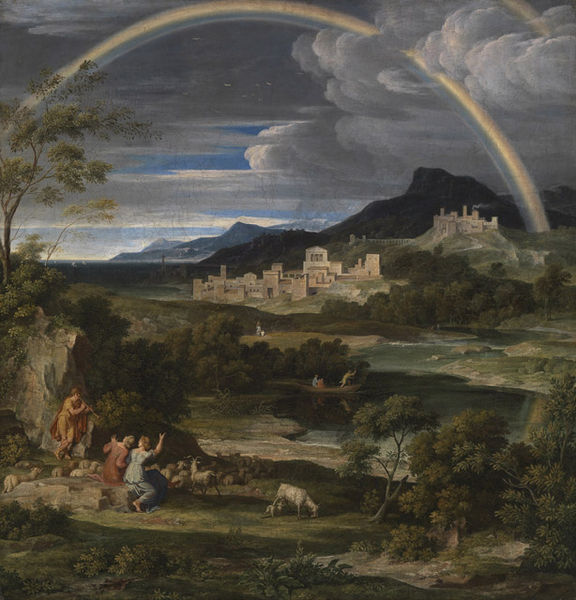
Titel: Heroische Landschaft mit Regenbogen
Künstler: Joseph Anton Koch
Standort: Karlsruhe
Institution: Staatliche Kunsthalle Karlsruhe
Schlagwörter: baum, berg, blau, blätter, dunkel, felsen, gemälde, gewitter, gruppe, himmel, mann, schatten, wasser, weiß, wolken, badende, bäume, fluss, frauen, grün, landschaft, menschen, mädchen, see, sitzen, stadt, teich, ufer, braun, frau, hintergrund, licht, männer, nacht, schwarz, vordergrund, gebäude, gras, rasen, rot, schloss, tier, tiere, wiese, wolke, beige, leute, malerei, tanz, arme, stein, steine, instrument, öl, bach, dämmerung, häuser, hügel, natur, vieh, weide, büsche, gebüsch, kirche, sonne, sitzend, paar, personen, gesang, musik, pflanzen, renaissance, wald, boot, esel, genre, kinder, pferd, turm, engel, bogen, italien, ort, berge, fels, gebirge, dorf, grasen, herde, kuh, idylle, picknick, figuren, romantik, staffage, sturm, unwetter, wetter, weiber, spielen, musikinstrument, woken, zeigen, tor, regen, ruine, lamm, schaf, erschrecken, burg, weiden, idyll, idyllisch, allegorie, idealismus, flöte, pan, griechenland, poussin, tempel, laute, arkadien, amor, bock, schafe, hirte, hirten, hüten, schäfer, zeige, pfeil, ziege, koch, flötenspieler, athen, ziegen, wlken, pastoral, regenbogen, trompete, brug, ideallandschaft, overbeck, giotto, arkadisch, romatik, genälde, schalmei, grußße, gras rasen, himmrl, ziegenhirten, hierten, frauenn, fls, stadt+, dunkeñ, atl, scfhafe, ruhe nach dem sturm, schalmai, audgleich